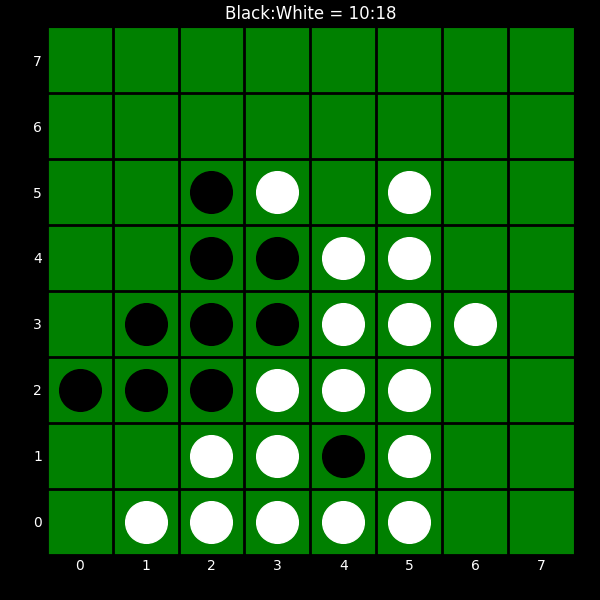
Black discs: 10
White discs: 18